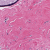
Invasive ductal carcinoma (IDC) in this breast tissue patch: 0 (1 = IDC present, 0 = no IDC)